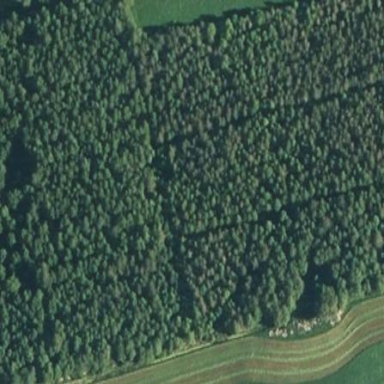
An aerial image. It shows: Forest area.